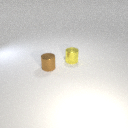
small yellow metal cylinder to the right of small brown metal cylinder